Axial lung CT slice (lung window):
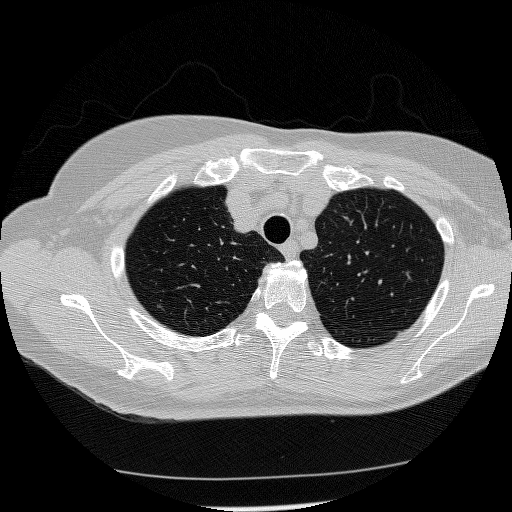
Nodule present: no